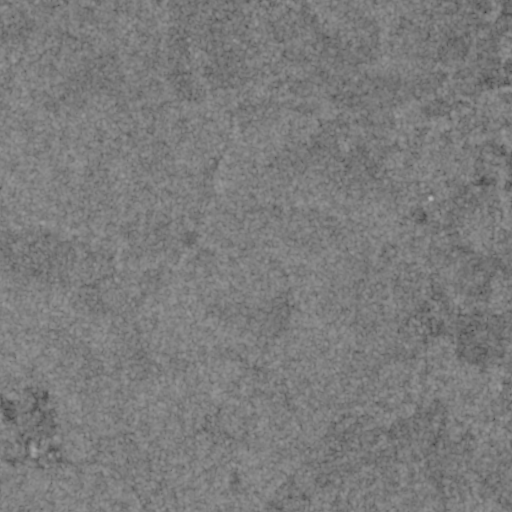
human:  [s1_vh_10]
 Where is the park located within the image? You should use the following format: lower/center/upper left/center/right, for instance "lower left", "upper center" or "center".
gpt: The park is located in the upper right of the image.
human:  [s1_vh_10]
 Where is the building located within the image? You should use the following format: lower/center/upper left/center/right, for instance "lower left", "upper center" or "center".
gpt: The building is located in the right of the image.
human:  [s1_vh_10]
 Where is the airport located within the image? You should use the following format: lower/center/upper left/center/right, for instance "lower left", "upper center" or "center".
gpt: There is no airport in the image.

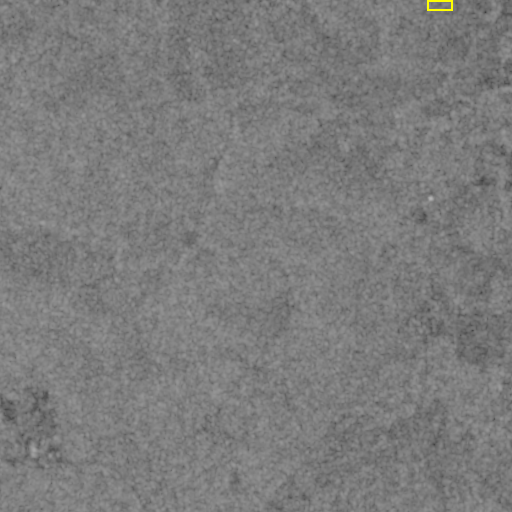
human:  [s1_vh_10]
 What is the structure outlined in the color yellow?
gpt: The structure outlined in yellow is a park.
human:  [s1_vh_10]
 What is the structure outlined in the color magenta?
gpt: There is no magenta outline.